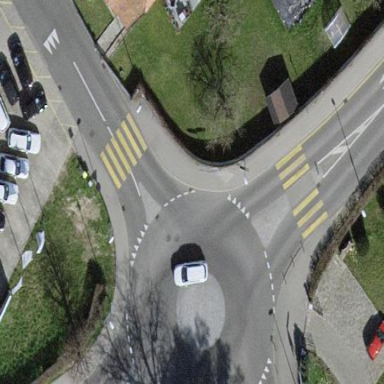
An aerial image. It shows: Secondary road leading to roundabout.